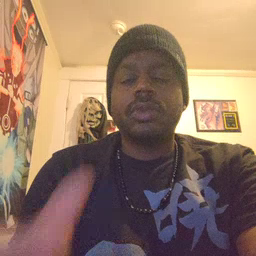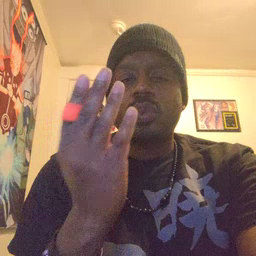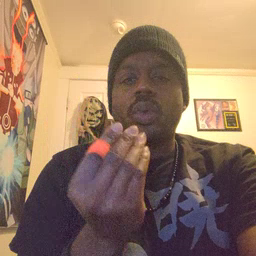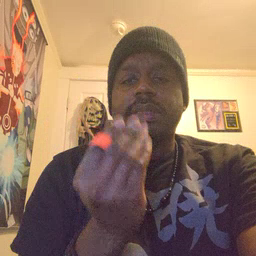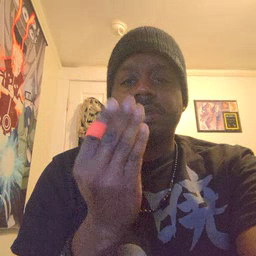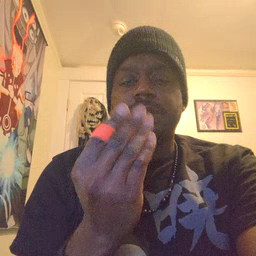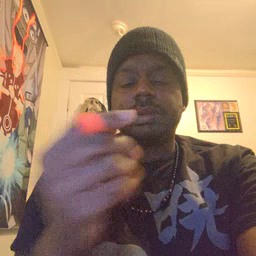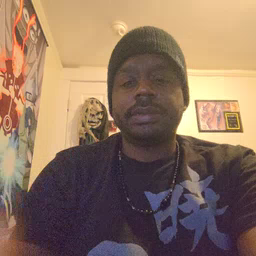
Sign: wet